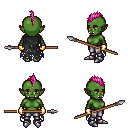
a pixel art fantasy rpg character, female body template, orc, green skin, black tattered cape, metal pants, pink mohawk hairstyle, gold gloves, metal boots, spear, four views (front, back, left, right), 2x2 character sprite sheet, small pixel art, hard edges, no anti-aliasing